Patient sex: M
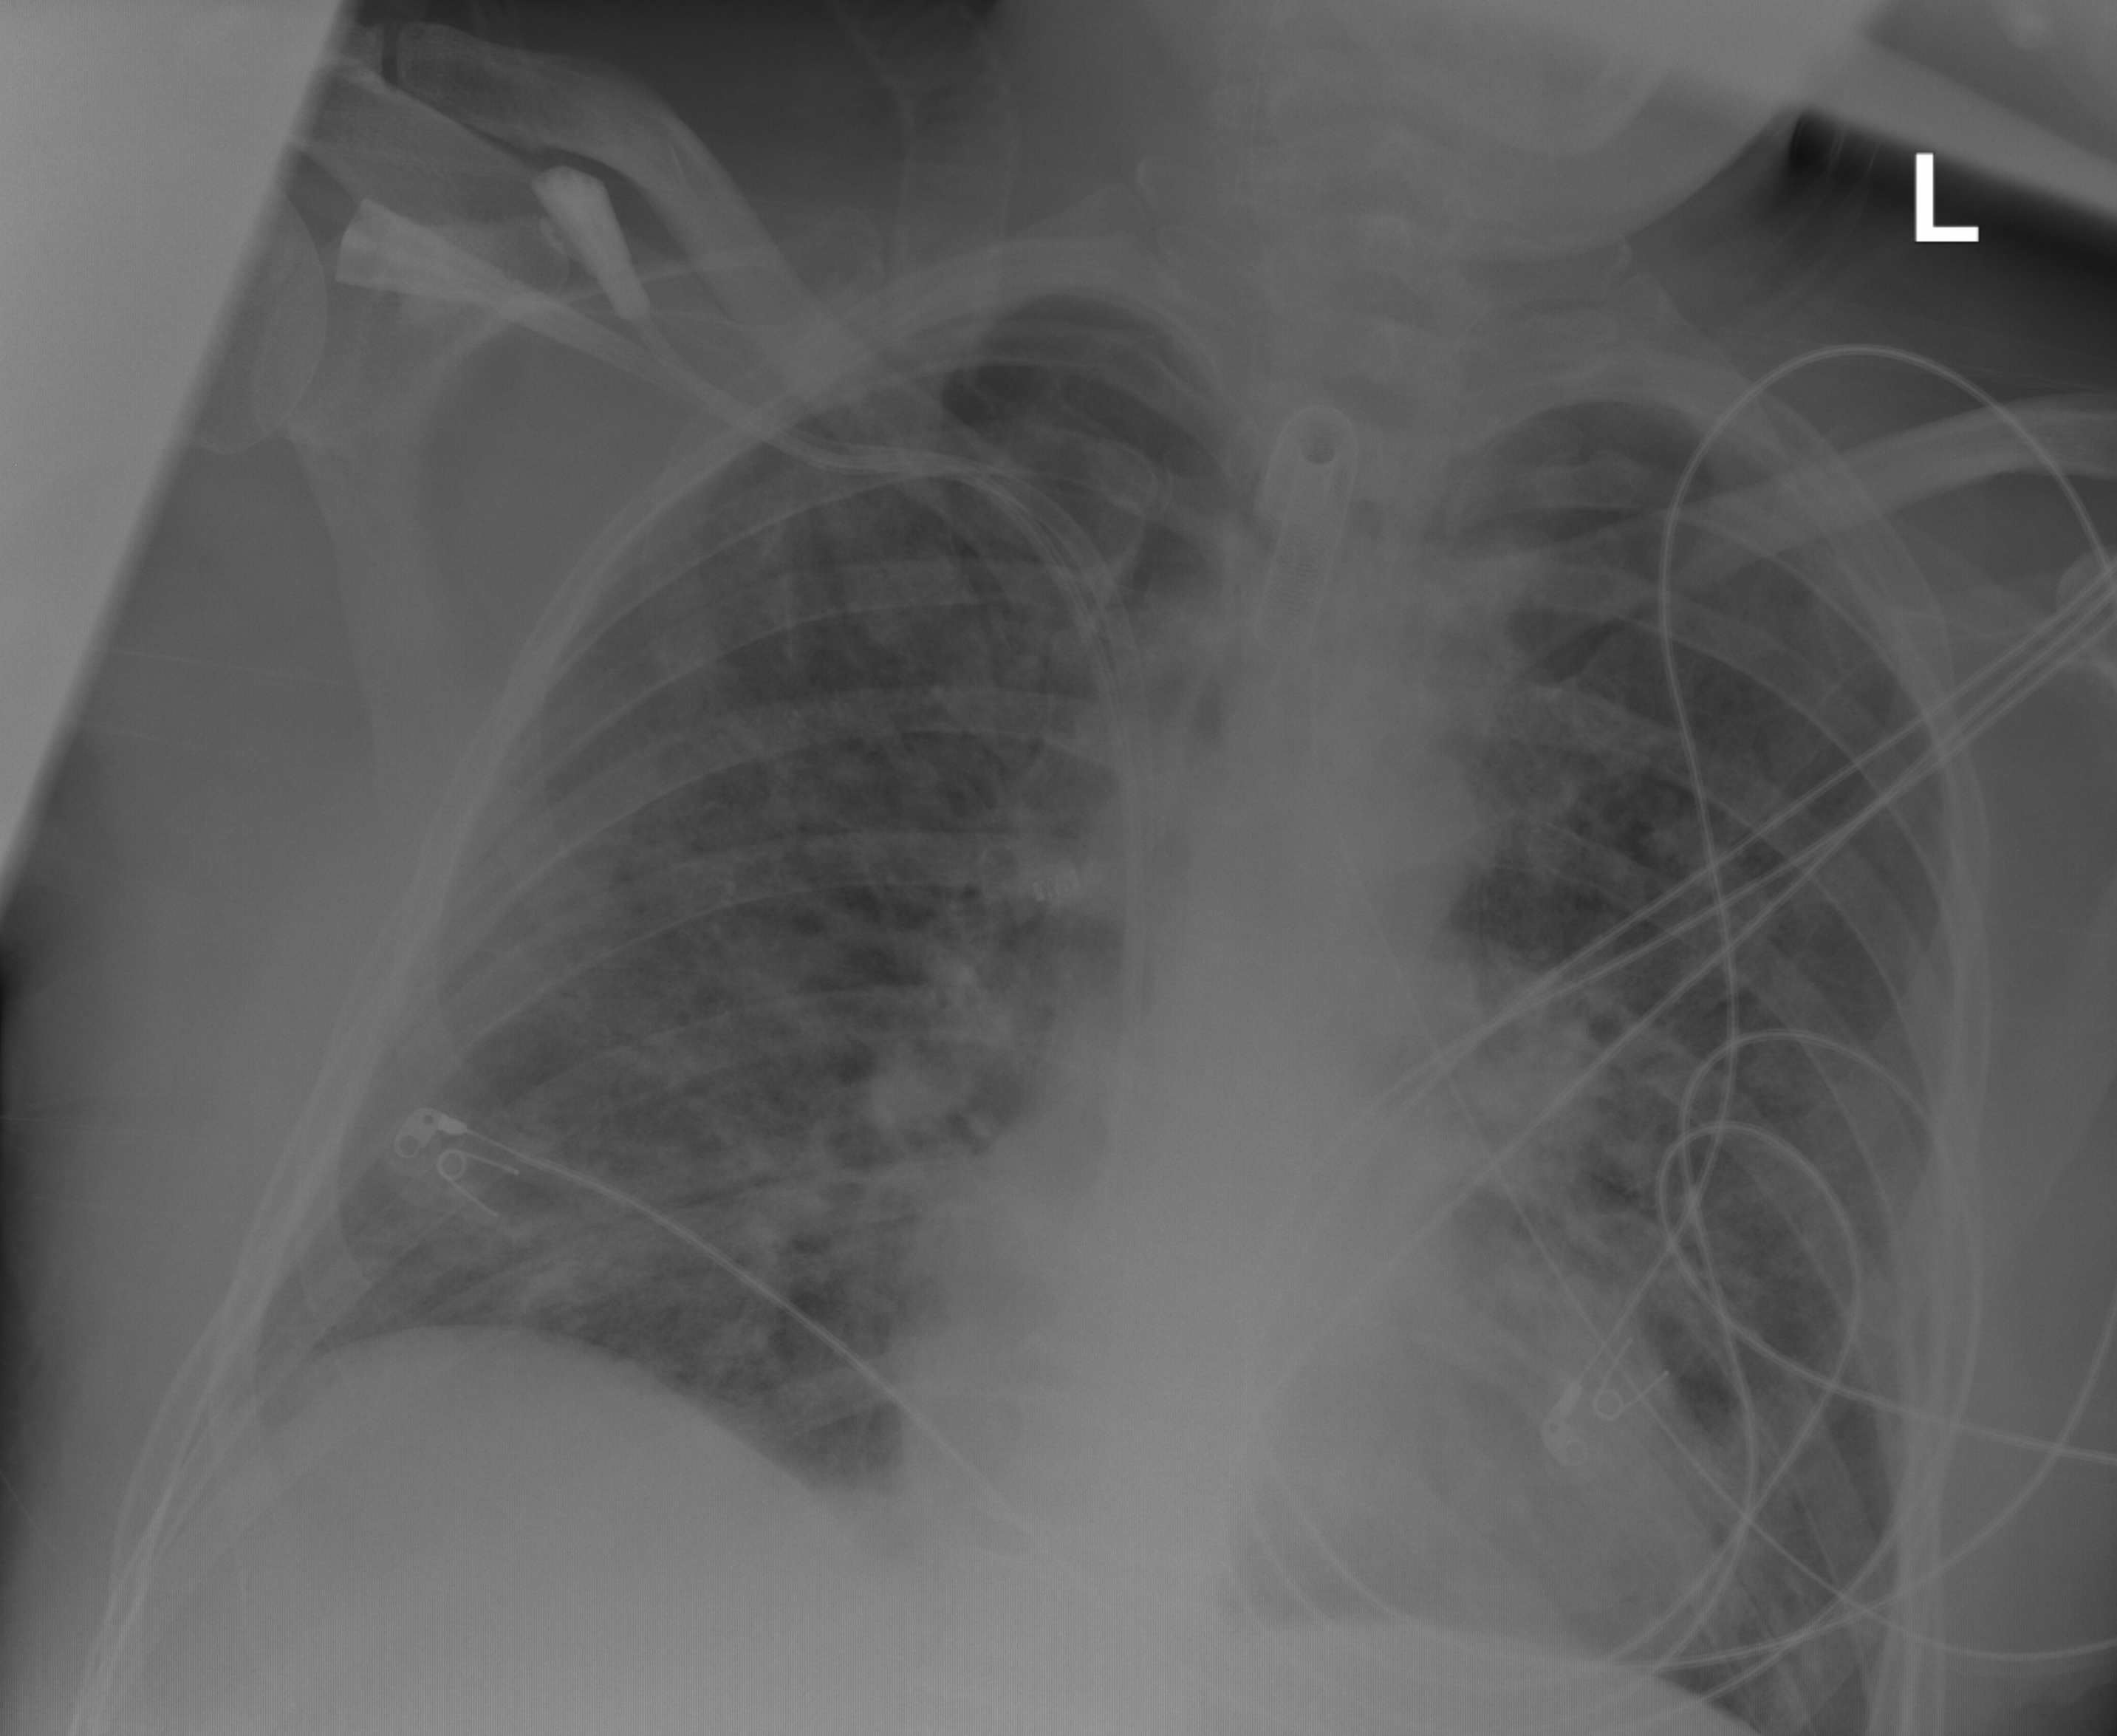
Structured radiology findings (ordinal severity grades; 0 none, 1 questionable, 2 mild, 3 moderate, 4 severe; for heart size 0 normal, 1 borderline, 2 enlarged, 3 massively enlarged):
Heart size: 0
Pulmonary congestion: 2
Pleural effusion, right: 1
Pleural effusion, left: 1
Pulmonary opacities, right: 2
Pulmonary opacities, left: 2
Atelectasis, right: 1
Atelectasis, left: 1